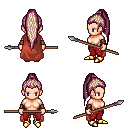
a pixel art fantasy rpg character, female body template, human, light skin, maroon cape, red pants, white blonde extra-long topknot hairstyle, leather bracers, gold boots, spear, four views (front, back, left, right), 2x2 character sprite sheet, small pixel art, hard edges, no anti-aliasing